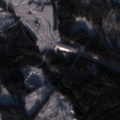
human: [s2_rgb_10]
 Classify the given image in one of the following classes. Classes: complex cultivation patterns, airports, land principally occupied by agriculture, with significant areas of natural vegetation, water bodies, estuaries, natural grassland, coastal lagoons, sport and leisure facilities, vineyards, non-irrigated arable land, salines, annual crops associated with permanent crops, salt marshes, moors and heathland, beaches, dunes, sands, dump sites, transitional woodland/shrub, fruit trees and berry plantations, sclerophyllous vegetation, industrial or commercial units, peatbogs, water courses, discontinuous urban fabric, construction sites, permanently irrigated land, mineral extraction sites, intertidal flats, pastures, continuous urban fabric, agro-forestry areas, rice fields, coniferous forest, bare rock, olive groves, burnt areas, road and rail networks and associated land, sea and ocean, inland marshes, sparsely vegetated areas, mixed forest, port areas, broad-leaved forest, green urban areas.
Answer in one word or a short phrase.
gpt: discontinuous urban fabric, coniferous forest, mixed forest, transitional woodland/shrub